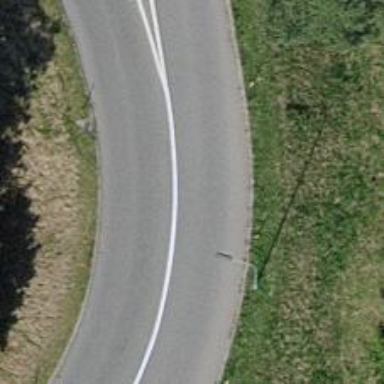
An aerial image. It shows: Tertiary_link road with asphalt surface.